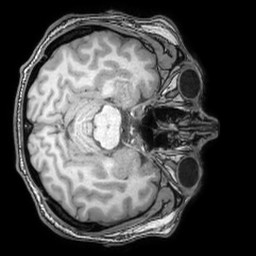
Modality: T1w
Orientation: axial
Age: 35
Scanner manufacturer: philips
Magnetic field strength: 3 T
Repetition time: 0.007 s
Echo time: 0.003501 s